Question: I can't close a window using driver.close() method. When it gets executed, an alert appears.

I tried
'''
JavascriptExecutor js = (JavascriptExecutor) driver;
String script = "window.onbeforeunload = null;";
js.executeScript(script);
driver.close();
'''
I can't even accept the alert. 'driver.switchTo().alert().accept()' is not executed.
I also tried
'''
driver.close();
System.out.println("After closing the window");//This line is not executed.
'''
Control just stops at 'driver.close()' and no exception is thrown and the following lines are not executed.
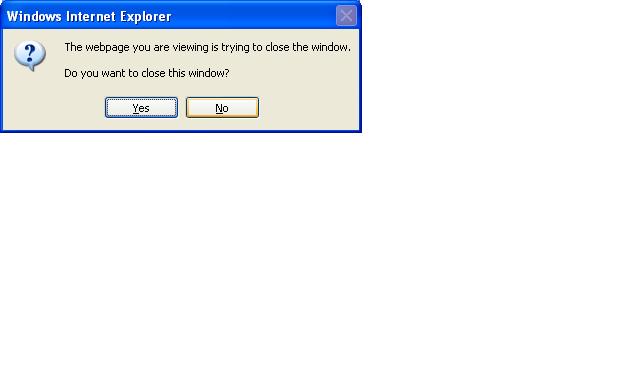
Answer: Well, the following method did the job.
'''
public void closeWindowByJS(WebDriver driver) {
JavascriptExecutor js = (JavascriptExecutor) driver;
String script = "window.onbeforeunload = null;" + "window.close();";
js.executeScript(script);
}
'''